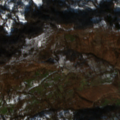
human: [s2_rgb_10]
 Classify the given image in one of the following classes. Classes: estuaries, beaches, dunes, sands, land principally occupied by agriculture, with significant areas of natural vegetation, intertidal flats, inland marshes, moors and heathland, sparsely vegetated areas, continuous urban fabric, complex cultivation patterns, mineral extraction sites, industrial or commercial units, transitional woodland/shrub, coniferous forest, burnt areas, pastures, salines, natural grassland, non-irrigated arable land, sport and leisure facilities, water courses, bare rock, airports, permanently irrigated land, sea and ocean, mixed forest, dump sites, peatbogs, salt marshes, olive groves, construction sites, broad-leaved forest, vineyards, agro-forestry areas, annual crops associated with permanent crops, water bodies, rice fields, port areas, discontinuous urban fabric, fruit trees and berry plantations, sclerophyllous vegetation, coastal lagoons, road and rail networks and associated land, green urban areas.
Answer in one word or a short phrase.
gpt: complex cultivation patterns, land principally occupied by agriculture, with significant areas of natural vegetation, broad-leaved forest, transitional woodland/shrub